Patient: sex M, age 64
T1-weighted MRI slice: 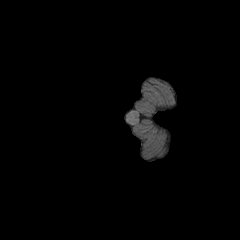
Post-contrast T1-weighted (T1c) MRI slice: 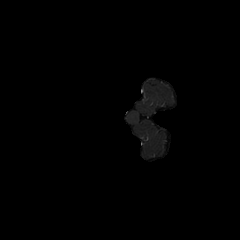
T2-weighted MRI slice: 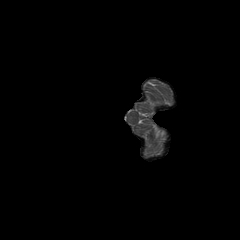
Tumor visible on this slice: no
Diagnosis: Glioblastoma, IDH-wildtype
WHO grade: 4